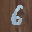
Label: 6